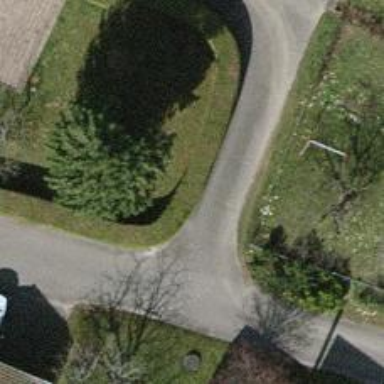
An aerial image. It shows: Hedge acting as barrier.